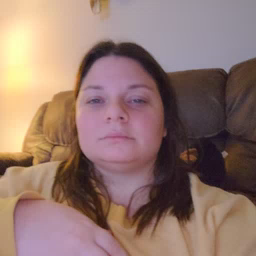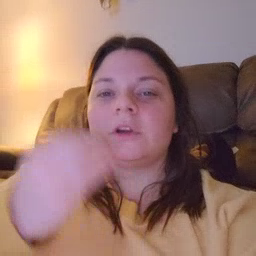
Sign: food